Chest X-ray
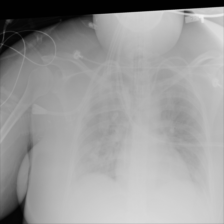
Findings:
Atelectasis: negative
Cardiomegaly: negative
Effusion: negative
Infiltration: positive
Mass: negative
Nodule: negative
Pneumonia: negative
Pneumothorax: negative
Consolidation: negative
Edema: negative
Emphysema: negative
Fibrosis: negative
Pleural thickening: negative
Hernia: negative